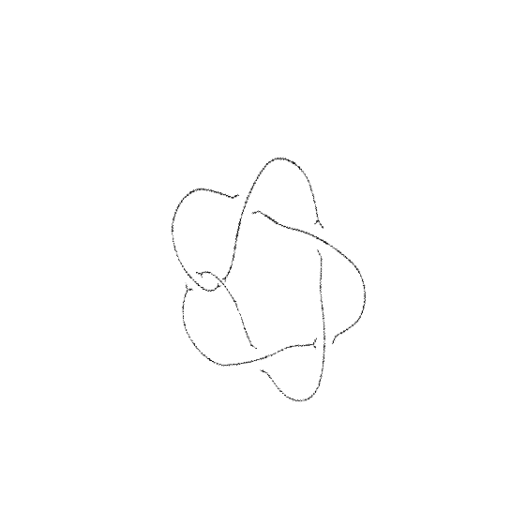
Crossing number: 6